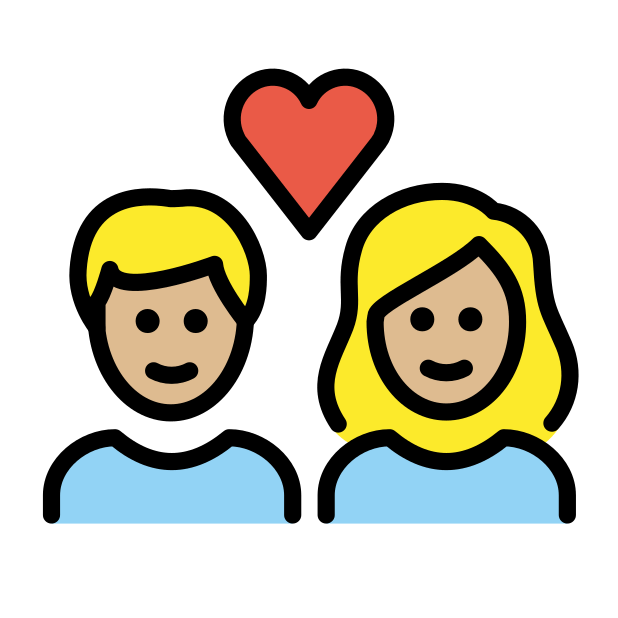
couple with heart: medium-light skin tone